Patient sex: F
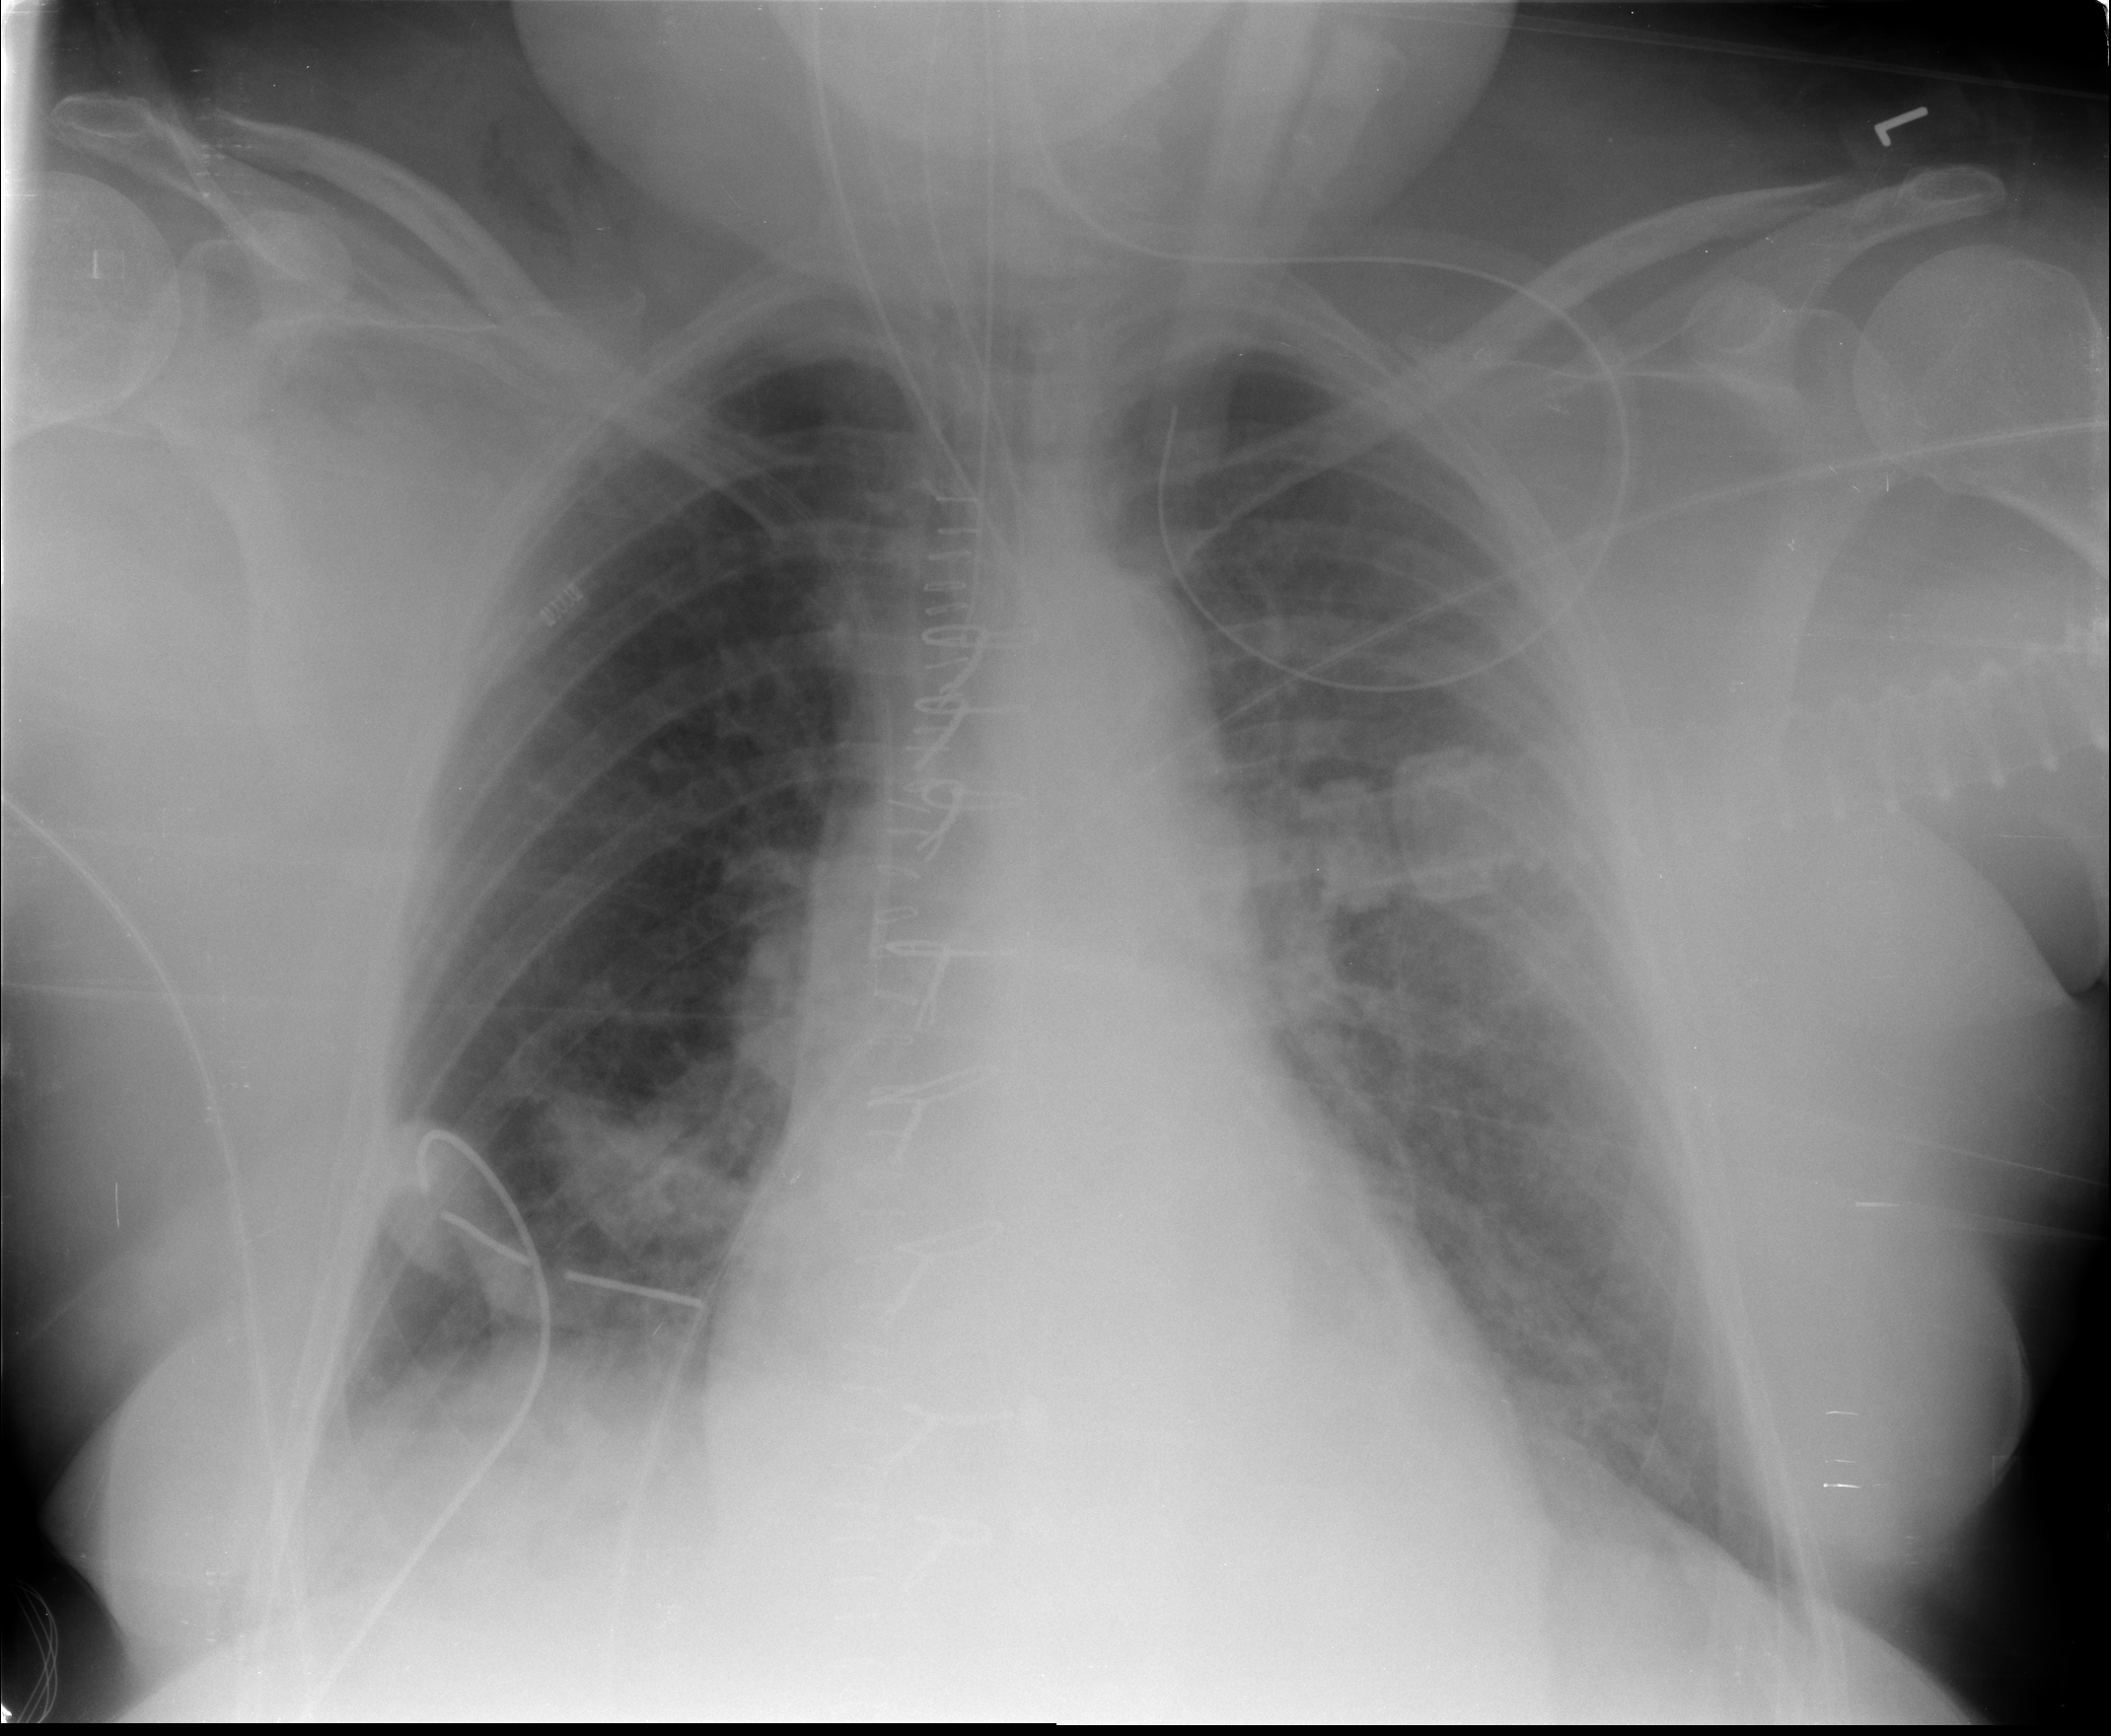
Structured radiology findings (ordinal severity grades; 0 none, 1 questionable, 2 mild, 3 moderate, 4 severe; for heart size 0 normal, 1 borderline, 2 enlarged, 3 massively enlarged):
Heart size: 0
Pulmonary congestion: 0
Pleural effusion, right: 2
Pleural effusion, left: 2
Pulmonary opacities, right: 2
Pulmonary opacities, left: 2
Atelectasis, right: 2
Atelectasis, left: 2